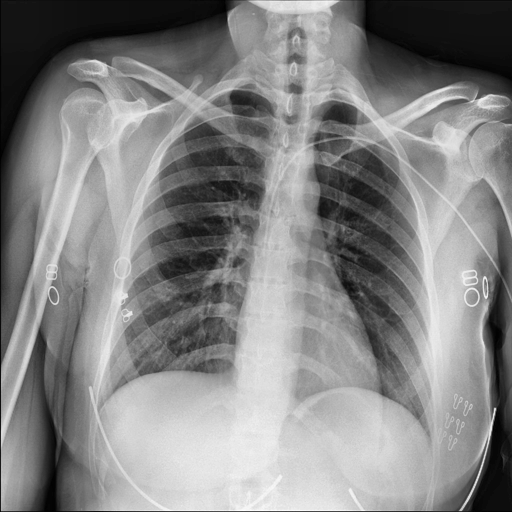
Finding: NORMAL